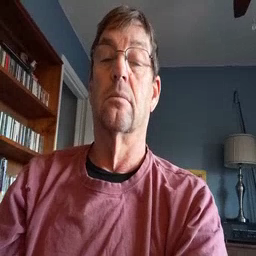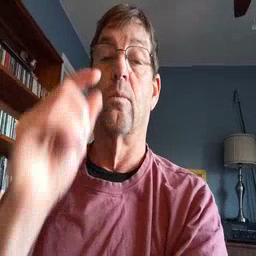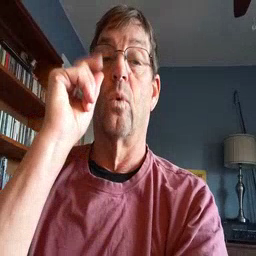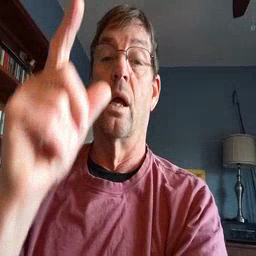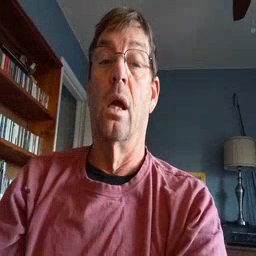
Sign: wake